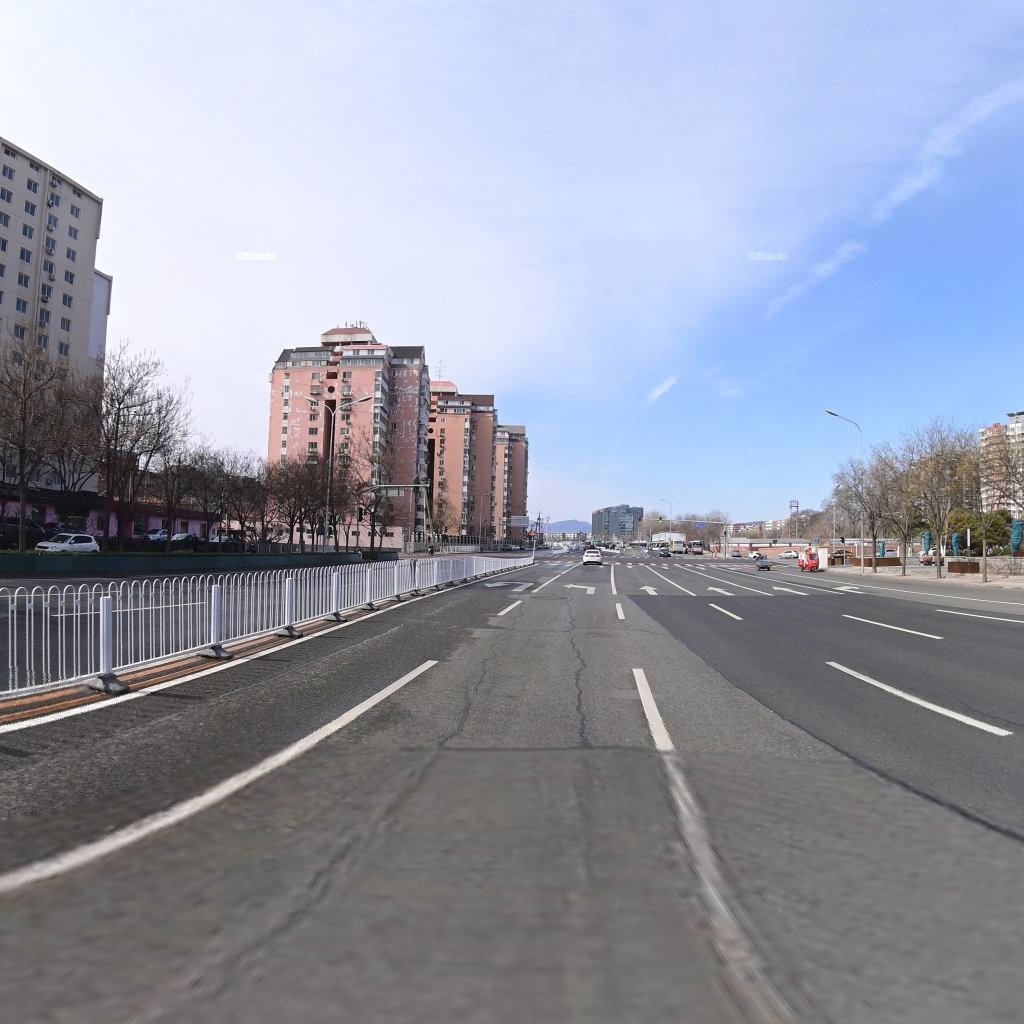
Region: Haidian
Road damage annotations: longitudinal patch, longitudinal patch, longitudinal patch, transverse patch, longitudinal crack